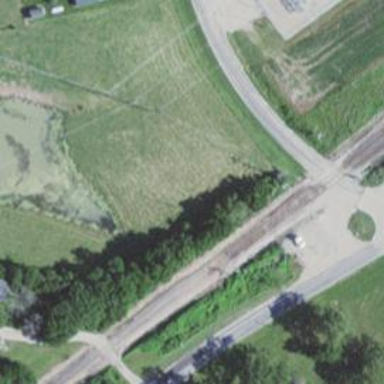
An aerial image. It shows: Railway spur junction.